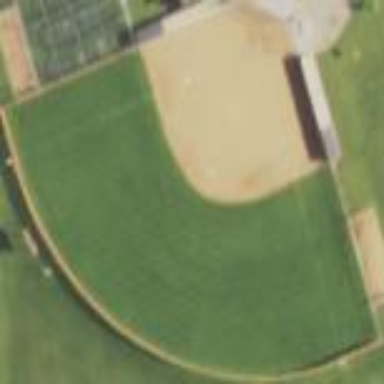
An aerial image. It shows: Baseball pitch with fine gravel surface.